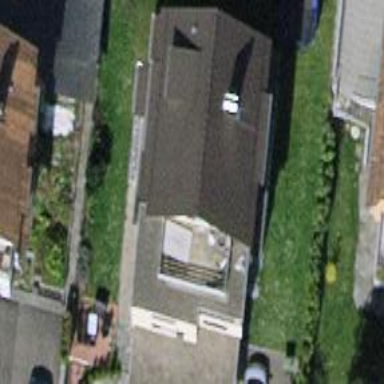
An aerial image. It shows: House with gambrel roof.